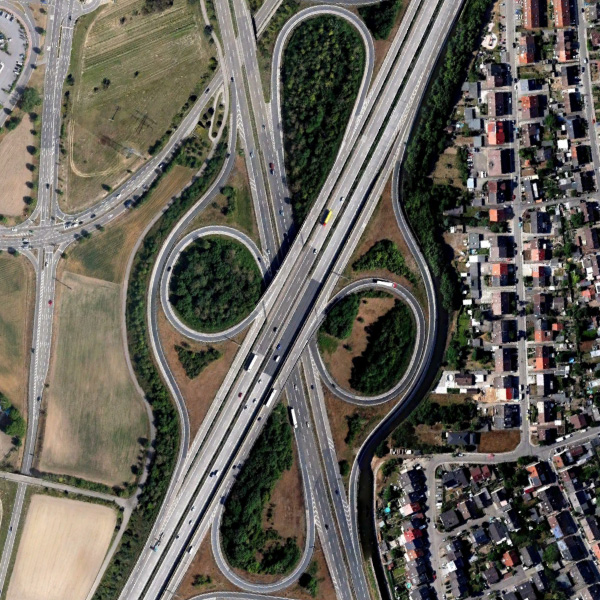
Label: Viaduct